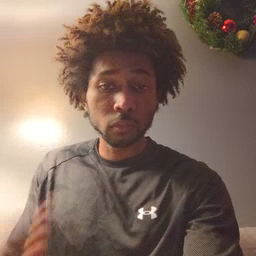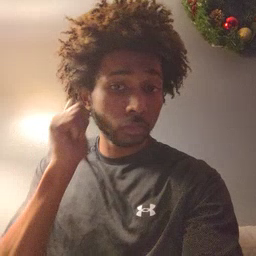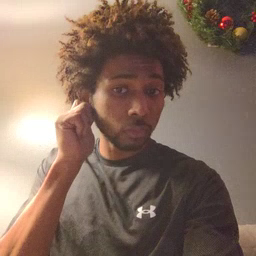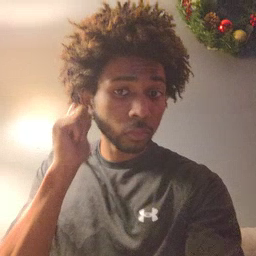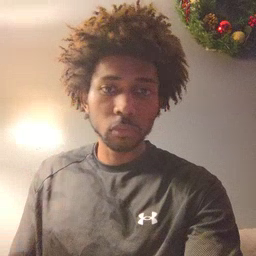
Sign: ear